Field crop: maize
Growth stage: 1
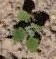
Species: chenopodium